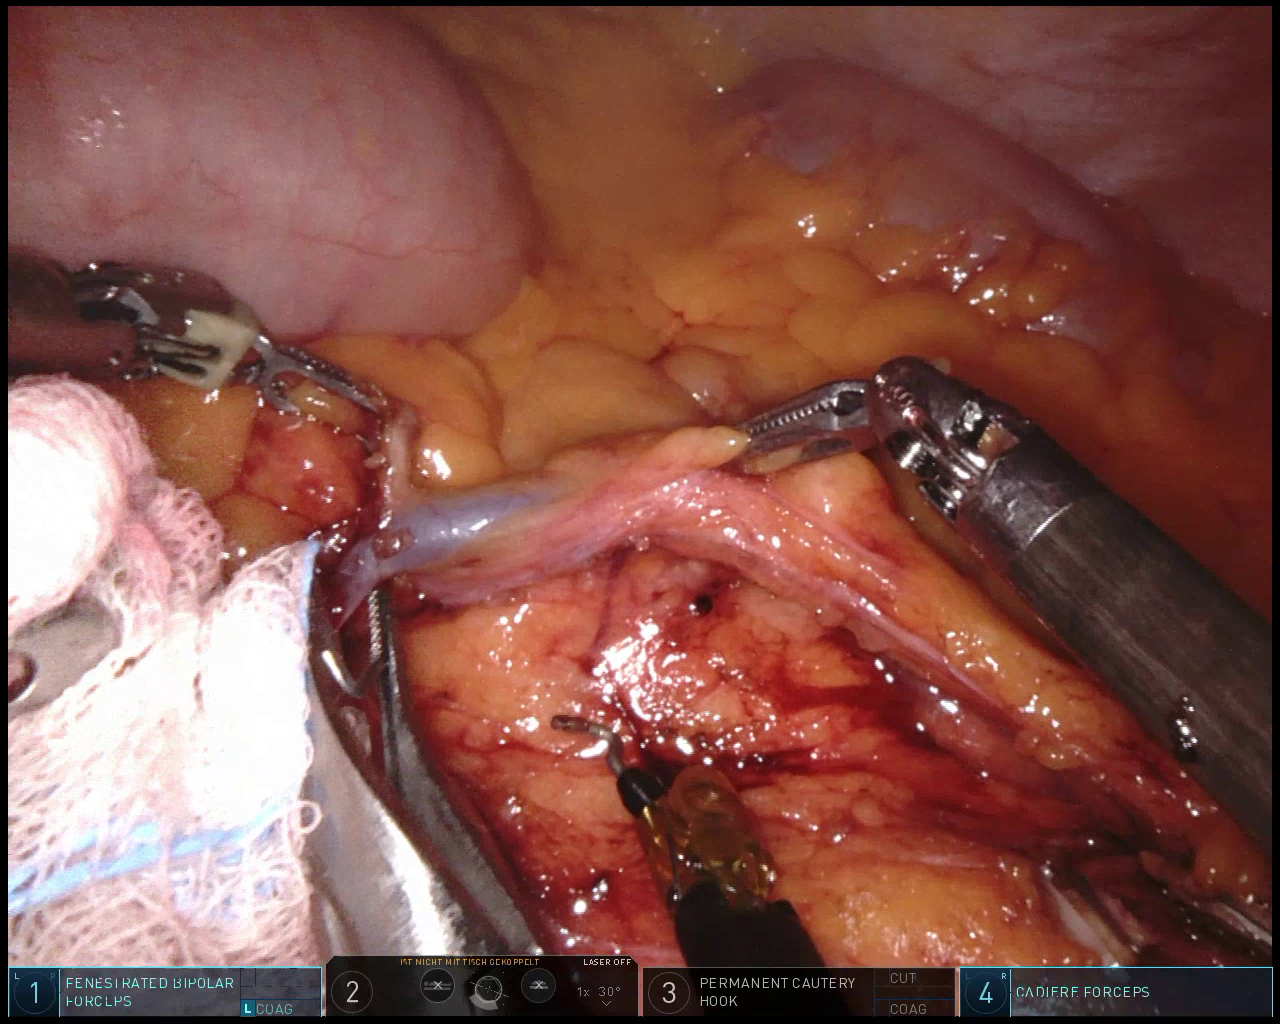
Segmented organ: intestinal_veins
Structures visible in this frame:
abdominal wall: no
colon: yes
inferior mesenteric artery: no
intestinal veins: yes
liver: no
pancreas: no
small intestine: no
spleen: no
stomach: no
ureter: no
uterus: no
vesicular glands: no